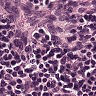
Metastatic tissue present: no